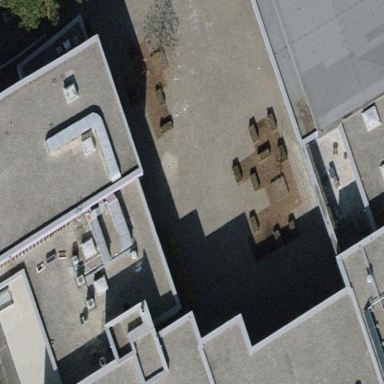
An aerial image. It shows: School building.